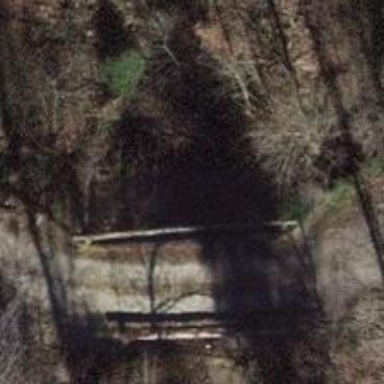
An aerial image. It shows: Culvert tunnel.